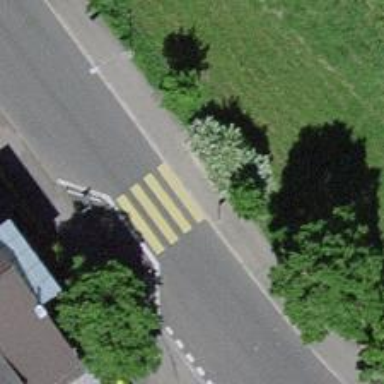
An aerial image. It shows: Kerb barrier.